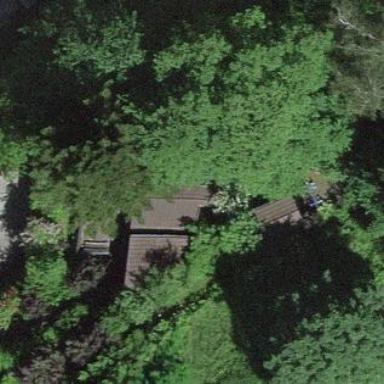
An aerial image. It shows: Shed.